Interaction volume radius: 10 \u00c5
Interaction volume height: 25 \u00c5
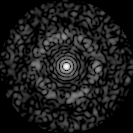
Disorder parameter: 0.842